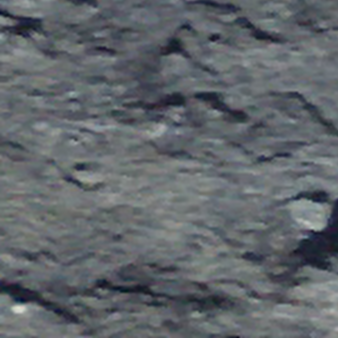
Label: other